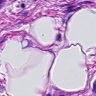
Metastatic tissue present: yes